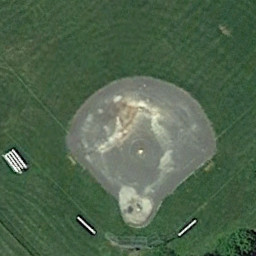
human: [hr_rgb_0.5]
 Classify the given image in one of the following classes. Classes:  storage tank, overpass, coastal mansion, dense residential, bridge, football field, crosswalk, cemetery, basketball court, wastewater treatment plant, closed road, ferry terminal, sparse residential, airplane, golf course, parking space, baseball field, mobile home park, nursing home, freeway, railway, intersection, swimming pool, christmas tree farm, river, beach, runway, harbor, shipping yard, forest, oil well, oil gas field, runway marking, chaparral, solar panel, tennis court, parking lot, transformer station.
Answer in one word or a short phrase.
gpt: baseball field